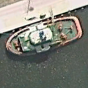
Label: Towing_vessel